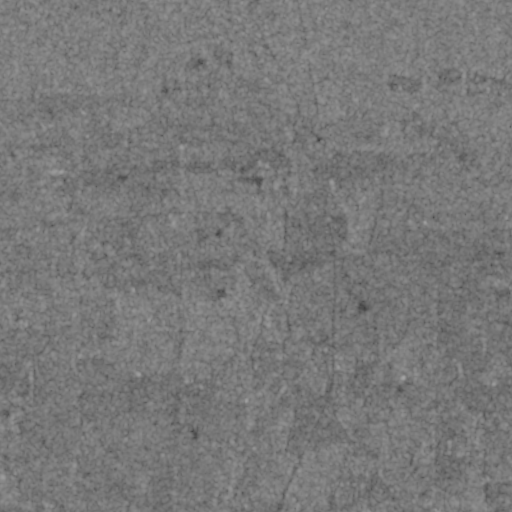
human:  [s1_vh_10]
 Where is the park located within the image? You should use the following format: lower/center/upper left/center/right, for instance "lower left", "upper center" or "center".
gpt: The park is located in the lower right of the image.
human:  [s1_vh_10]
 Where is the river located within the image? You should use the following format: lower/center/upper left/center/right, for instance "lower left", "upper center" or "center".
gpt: The river is located in the lower of the image.
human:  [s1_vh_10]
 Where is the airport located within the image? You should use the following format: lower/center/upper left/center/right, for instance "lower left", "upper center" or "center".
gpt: There is no airport in the image.

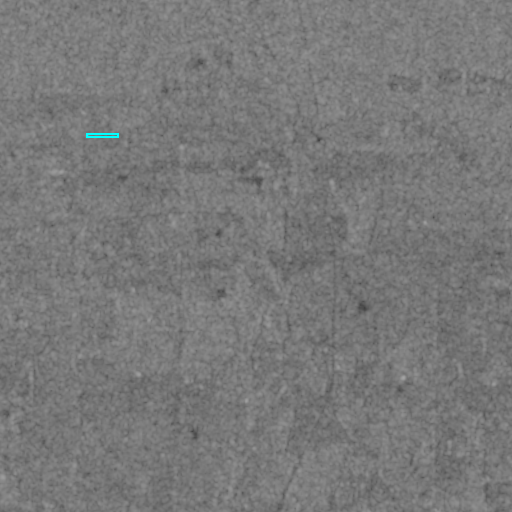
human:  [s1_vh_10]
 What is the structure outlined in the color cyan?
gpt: The structure outlined in cyan is a building.
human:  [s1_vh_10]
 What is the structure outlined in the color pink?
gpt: There is no pink outline.